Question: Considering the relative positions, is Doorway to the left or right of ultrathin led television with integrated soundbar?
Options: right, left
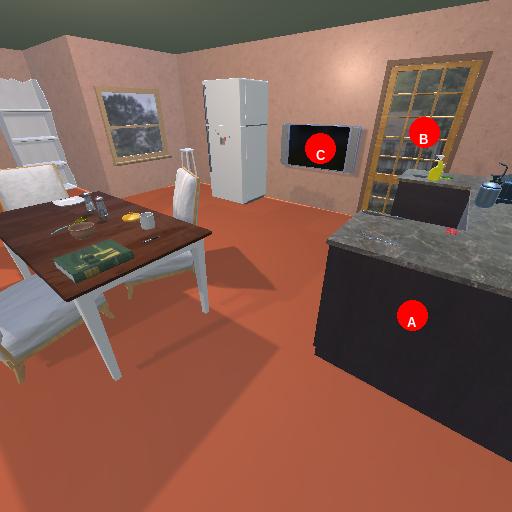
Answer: right